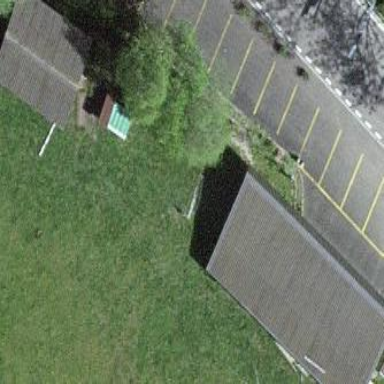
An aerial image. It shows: Garage building.